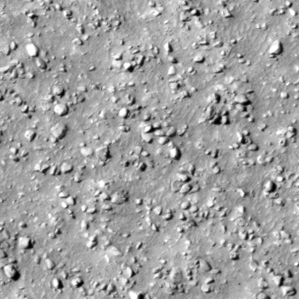
Label: non_frost